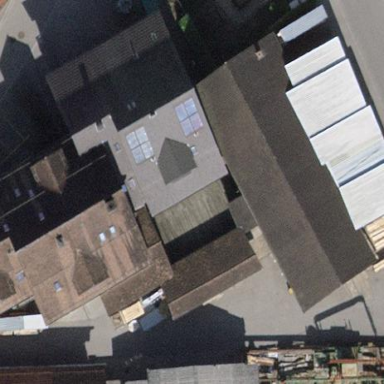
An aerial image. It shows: Sawmill building.